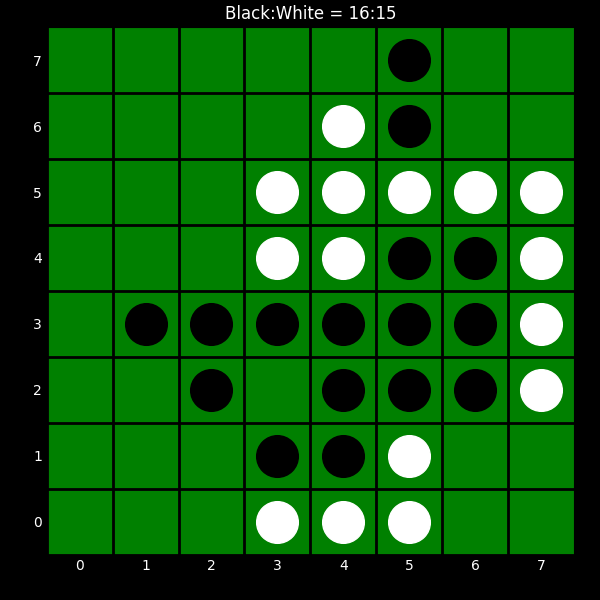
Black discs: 16
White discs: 15